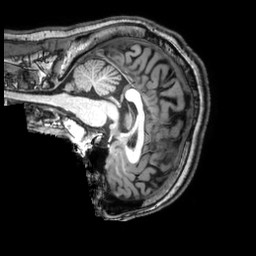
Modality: T1w
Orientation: sagittal
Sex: male
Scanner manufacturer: philips
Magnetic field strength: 3 T
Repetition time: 0.008193 s
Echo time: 0.00375 s